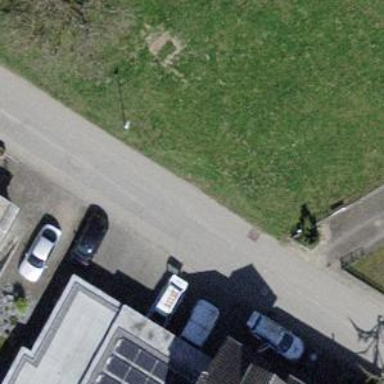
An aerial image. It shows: Agricultural motorcar on asphalt residential road.